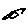
Label: hexagon